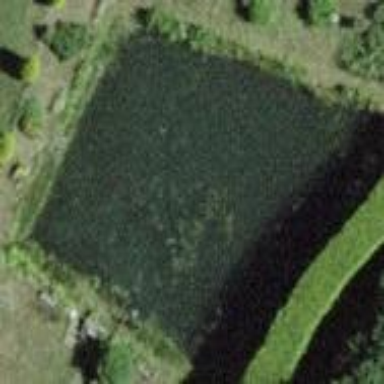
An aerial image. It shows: Pond with natural water.